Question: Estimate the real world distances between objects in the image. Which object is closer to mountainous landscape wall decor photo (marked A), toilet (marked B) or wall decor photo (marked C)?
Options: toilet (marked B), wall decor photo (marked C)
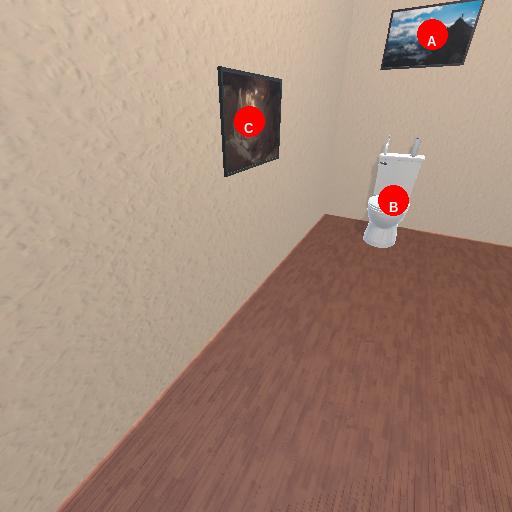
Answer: toilet (marked B)